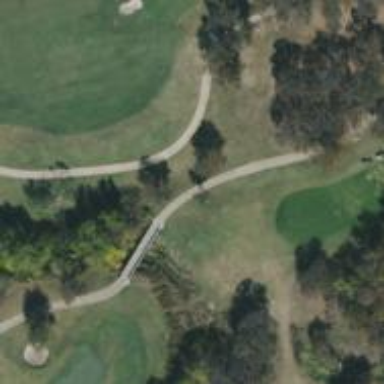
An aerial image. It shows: Service road that includes bridge over golf cart path.